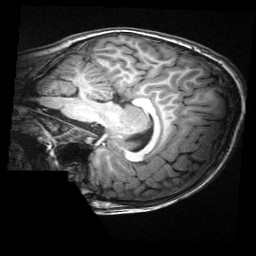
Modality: T1w
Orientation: sagittal
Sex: male